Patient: sex M, age 64
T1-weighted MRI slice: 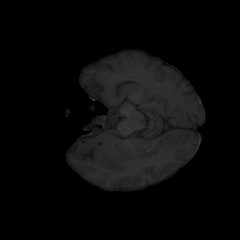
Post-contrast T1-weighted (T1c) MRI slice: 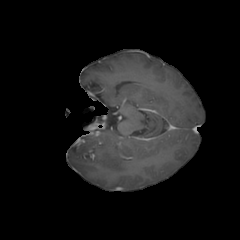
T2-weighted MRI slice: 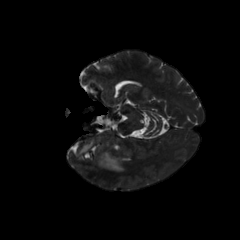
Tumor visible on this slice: yes
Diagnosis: Astrocytoma, IDH-mutant
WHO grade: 3